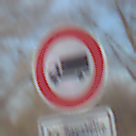
Verkehrszeichen: VerbotFuerKraftfahrzeugeUeberDreiKommaFuenfTonnen
Zusatzzeichen unten: SonstigeFahrzeugePersonengruppenFrei2
Umgebung: Outdoor, Nature
Tageszeit: MorningAfternoon
Wetter: PartlyCloudy
Licht: Natural
Jahreszeit: NotSpecified
Kontrast: HighContrast